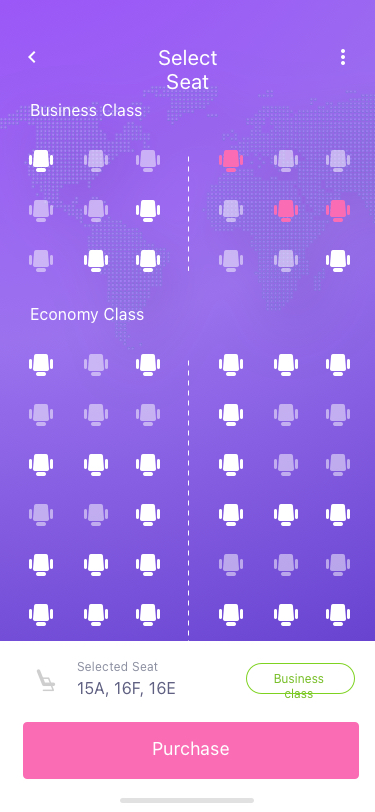
Text in this UI design:
Business Class
Economy Class
Selected Seat
Business class
15A, 16F, 16E
Purchase
Select Seat